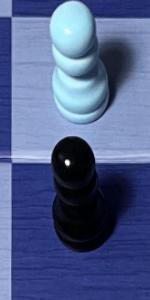
Label: Pawn_Black